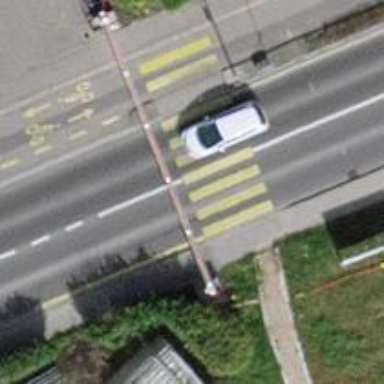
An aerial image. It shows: Zebra crossing for pedestrians.